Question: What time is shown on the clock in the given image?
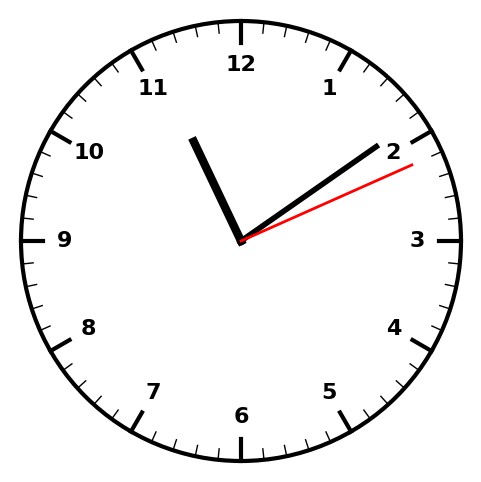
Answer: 11:09:11